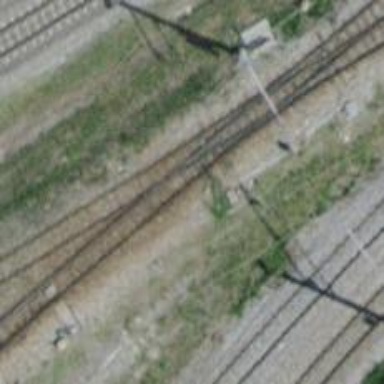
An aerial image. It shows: Narrow-gauge railway in service yard. The railway is electrified with contact line.